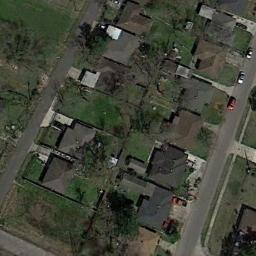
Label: medium_residential